Question: I have written an SP with CTE.
'''
CREATE PROC [dbo].[CategoryListShow]
@id AS INT
AS
WITH CategoryList
AS
(
SELECT parent.Categoryid, CONVERT(varchar(50),parent.CategoryName)
as
Name, parent.CategoryParentid
FROM Category as parent
WHERE parent.CategoryParentid IS NULL
UNION ALL
SELECT child.Categoryid, CONVERT(varchar(50),CL.Name + ' > ' + child.CategoryName)
as Name, child.CategoryParentid
FROM Category as child
INNER JOIN CategoryList as CL ON child.CategoryParentid = CL.Categoryid
WHERE child.CategoryParentid IS NOT NULL
)
SELECT Name from CategoryList option (maxrecursion 0)
'''
How can I achieve the desired output? For example, if user types 'id = 14111' then output should be this: 'Everything Else > Test Auctions > General'
My table structure:

Thanks
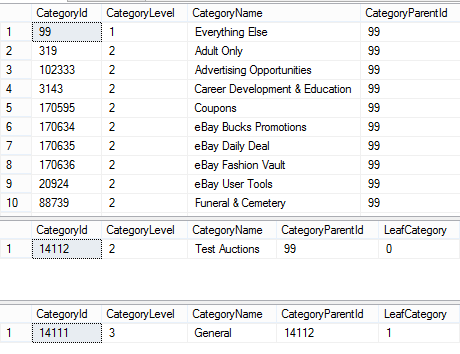
Answer: You can do this
'''
;with
CTE_Data as
(
select C.CategoryID, cast(C.CategoryName as nvarchar(max)) as CategoryName
from Category as C
where C.CategoryID = C.CategoryParentId
union all
select C.CategoryID, CD.CategoryName + ' > ' + C.CategoryName
from Category as C
inner join CTE_Data as CD on CD.CategoryID = C.CategoryParentId
where C.CategoryID <> C.CategoryParentId
)
select *
from CTE_Data
where CategoryID = @ID
'''
or the other way around:
'''
;with
CTE_Data as
(
select C.CategoryID, cast(C.CategoryName as nvarchar(max)) as CategoryName, C.CategoryParentId
from Category as C
where C.CategoryID = @ID
union all
select C.CategoryID, cast(C.CategoryName as nvarchar(max)) + ' > ' + CD.CategoryName, C.CategoryParentId
from Category as C
inner join CTE_Data as CD on CD.CategoryParentId = C.CategoryID
where CD.CategoryID <> C.CategoryID
)
select CategoryName
from CTE_Data
where CategoryID = CategoryParentId
'''
<URL>